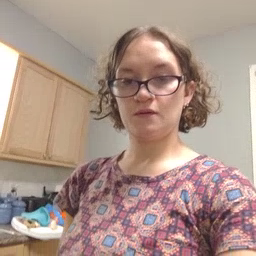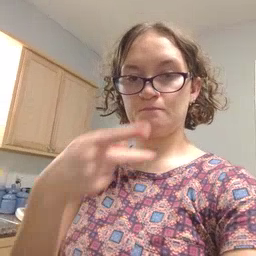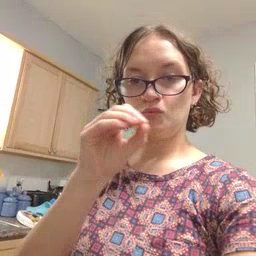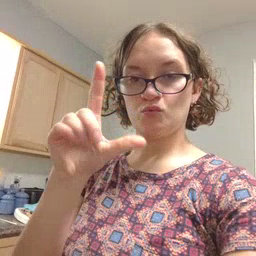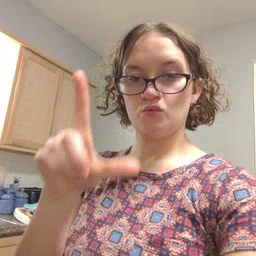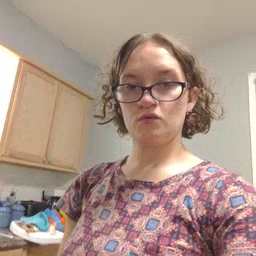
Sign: pool